【题型】解答题　【知识点】平面几何　【难度】easy
已知：如图, 已知 $\triangle ABC$ 中, $AB = AC$, $\angle ABC$、$\angle ACB$ 的平分线交于点 $E$, 直线 $AE$ 交 $BC$ 于点 $D$。

说明：$AD \perp BC$ 的理由。

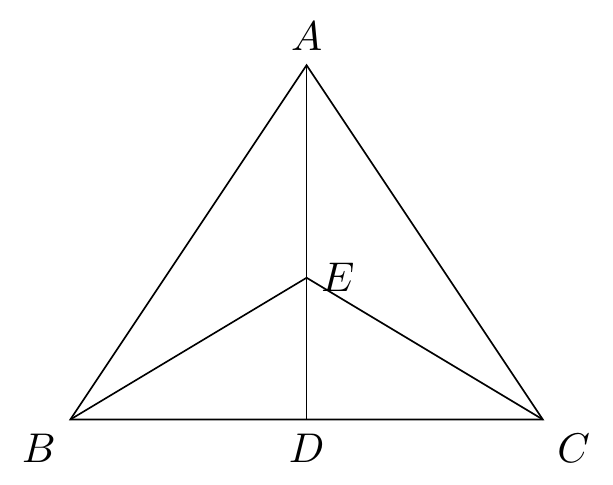
【解答】
解：$\because$ $AB = AC$,

$\therefore$ $\angle ABC = \angle ACB$,

$\because$ $BE$ 平分 $\angle ABC$, $CE$ 平分 $\angle ACB$,

$\therefore$ $\angle EBC = \frac{1}{2} \angle ABC$, $\angle ECB = \frac{1}{2} \angle ACB$,

$\therefore$ $\angle EBC = \angle ECB$,

$\therefore$ $EB = EC$,

$\because$ $AB = AC$,

$\therefore$ $AE$ 垂直平分 $BC$,

$\therefore$ $AD \perp BC$。